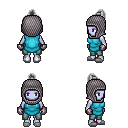
a pixel art fantasy rpg character, female body template, dark elf, purple skin, teal tunic, teal pants, gray short topknot hairstyle, chain hood, metal gloves, white slippers, four views (front, back, left, right), 2x2 character sprite sheet, small pixel art, hard edges, no anti-aliasing